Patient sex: F
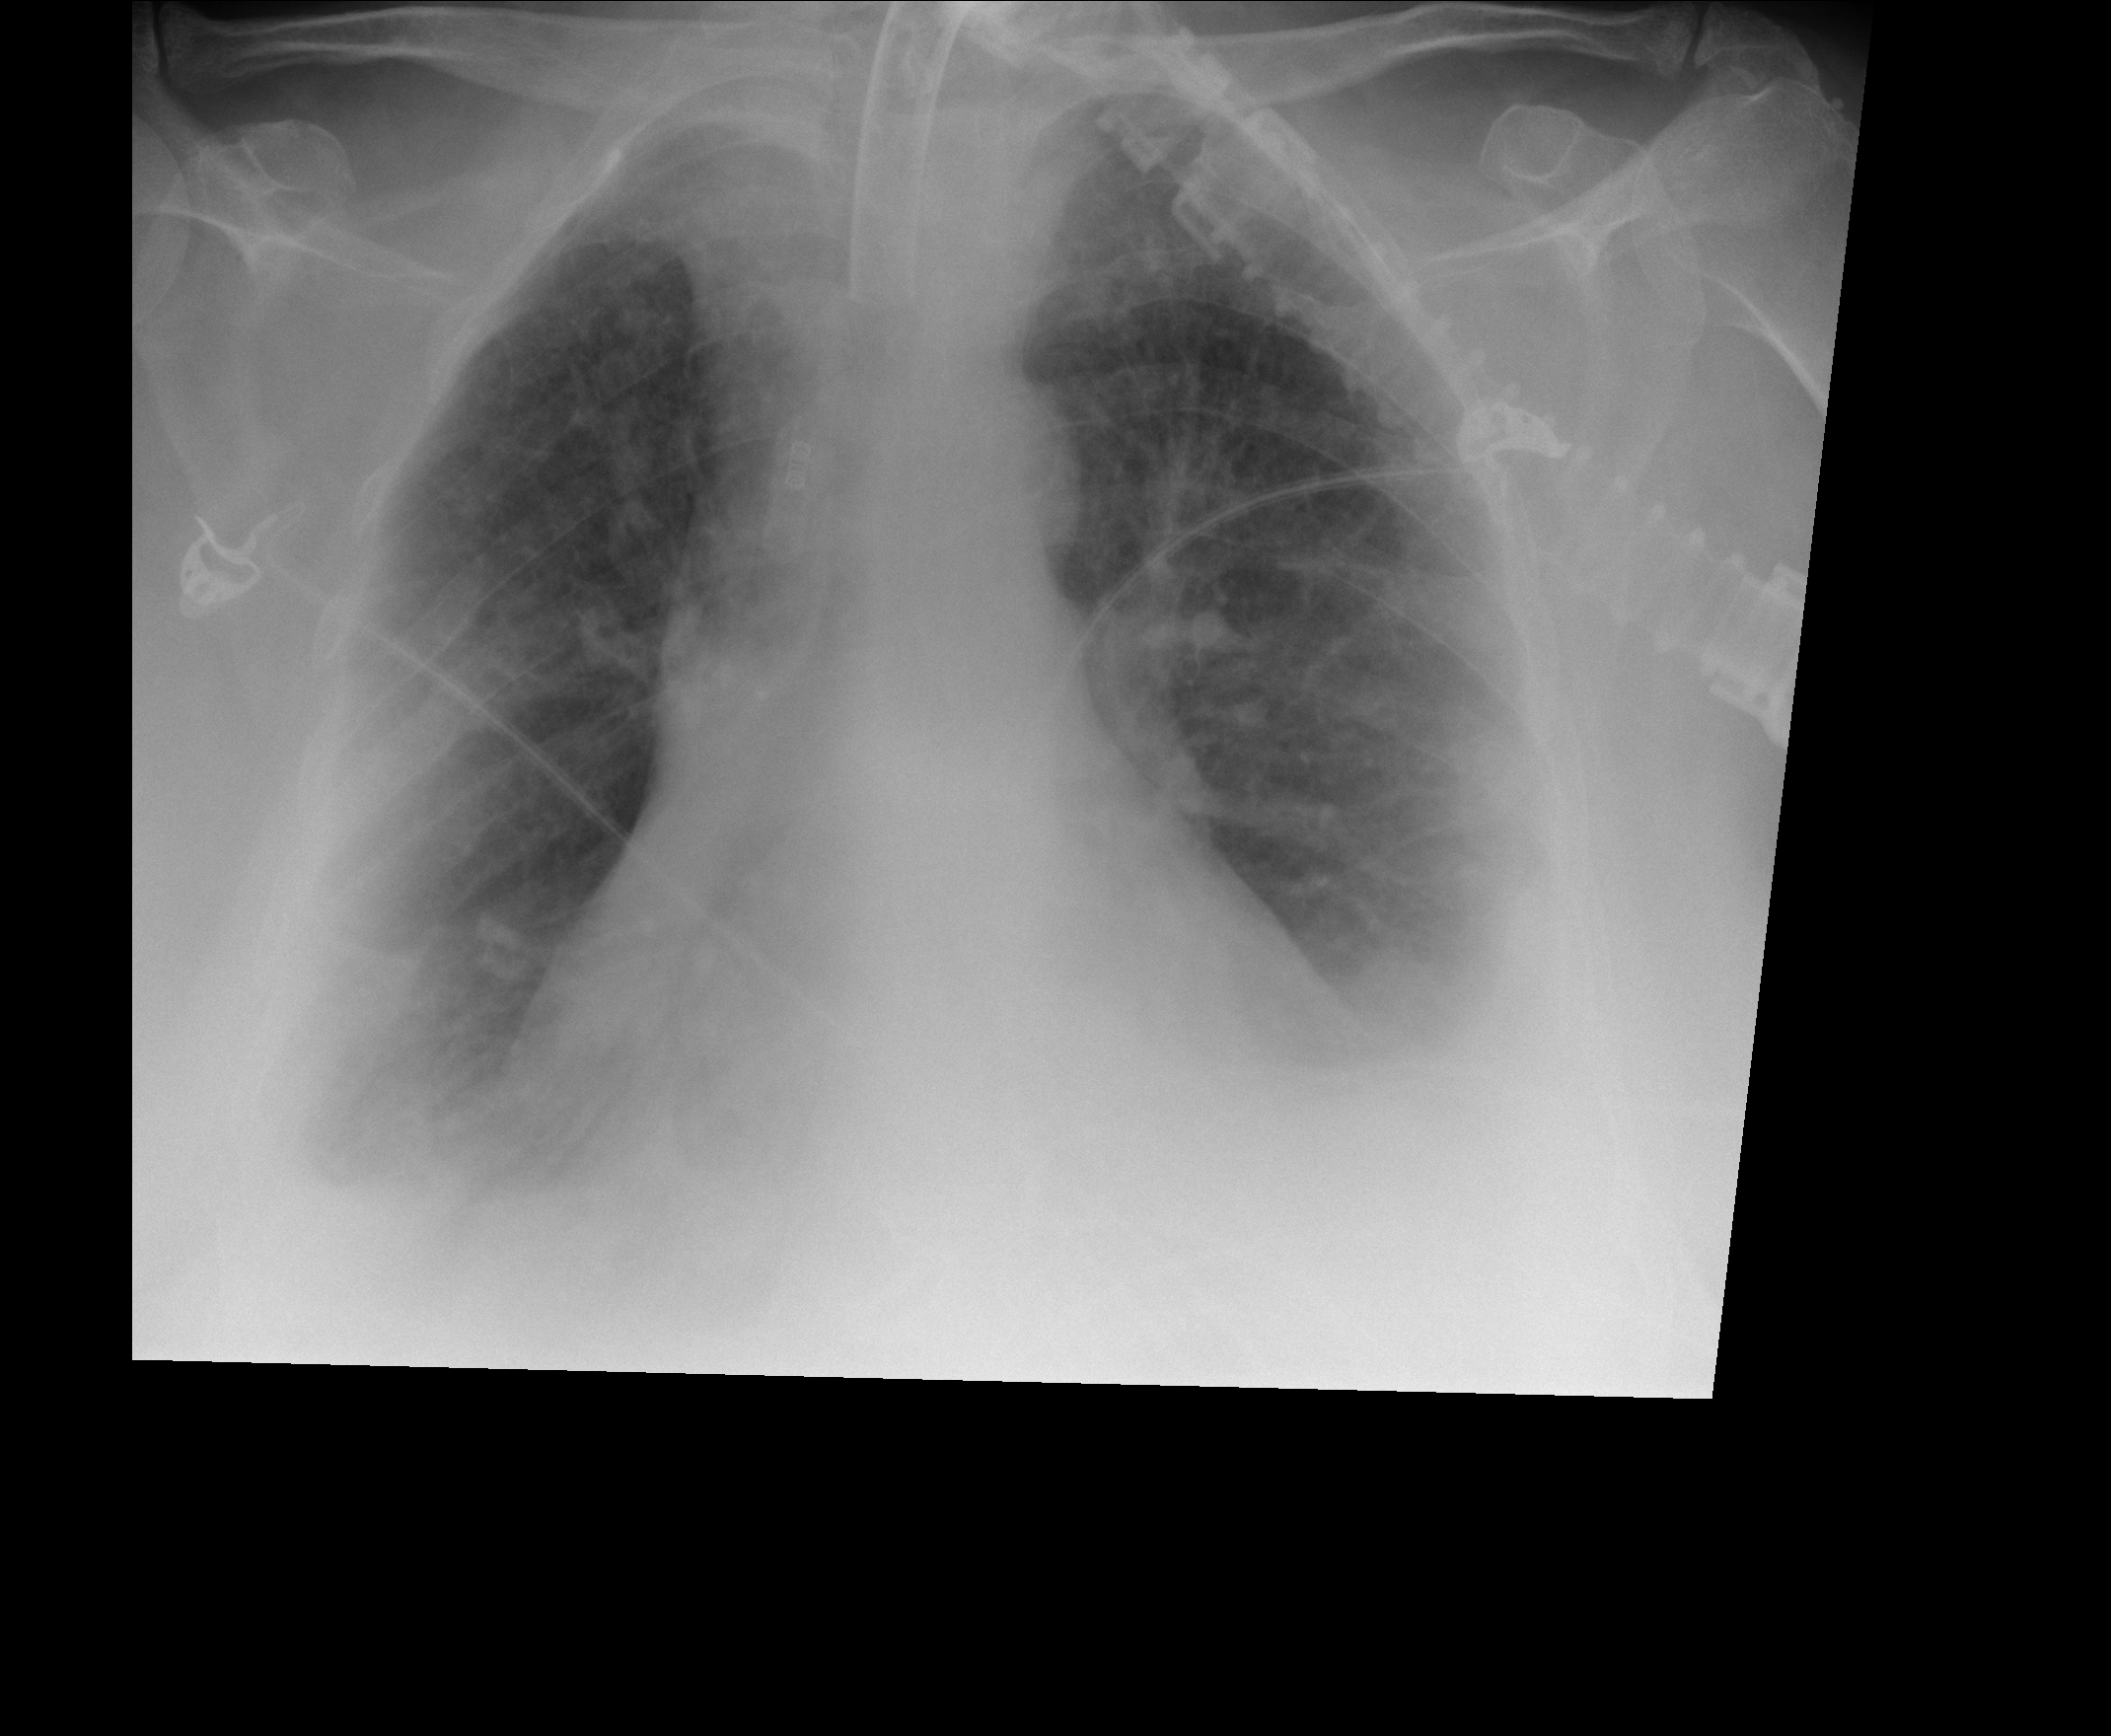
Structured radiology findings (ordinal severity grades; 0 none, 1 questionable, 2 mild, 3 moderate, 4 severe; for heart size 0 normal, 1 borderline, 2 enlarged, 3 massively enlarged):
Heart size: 3
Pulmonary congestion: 3
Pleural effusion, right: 3
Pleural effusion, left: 3
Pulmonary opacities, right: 2
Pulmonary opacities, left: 0
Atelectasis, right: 2
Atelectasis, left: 2